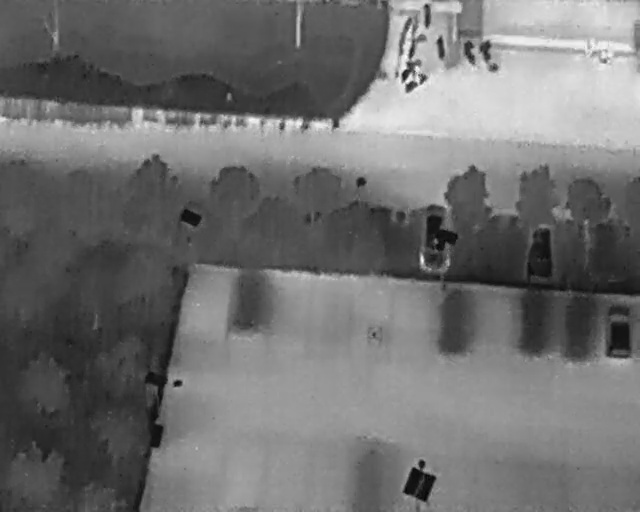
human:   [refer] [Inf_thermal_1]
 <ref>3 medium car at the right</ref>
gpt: <box>[[79, 46, 89, 52, 3], [91, 61, 101, 67, 2], [88, 43, 99, 52, 2]]</box>

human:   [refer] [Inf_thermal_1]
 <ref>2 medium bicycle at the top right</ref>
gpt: <box>[[74, 8, 77, 11, 165], [71, 8, 75, 11, 165]]</box>

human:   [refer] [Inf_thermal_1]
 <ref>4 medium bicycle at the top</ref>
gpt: <box>[[66, 8, 71, 10, 173], [64, 1, 68, 4, 174], [61, 12, 65, 15, 33], [62, 14, 67, 17, 43]]</box>

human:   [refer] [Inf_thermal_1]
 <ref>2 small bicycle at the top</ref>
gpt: <box>[[63, 3, 66, 5, 7], [62, 8, 66, 10, 7]]</box>

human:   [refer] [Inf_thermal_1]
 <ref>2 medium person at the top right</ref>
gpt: <box>[[90, 8, 93, 10, 9], [93, 9, 95, 12, 2]]</box>